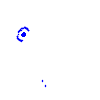
Particle: pion